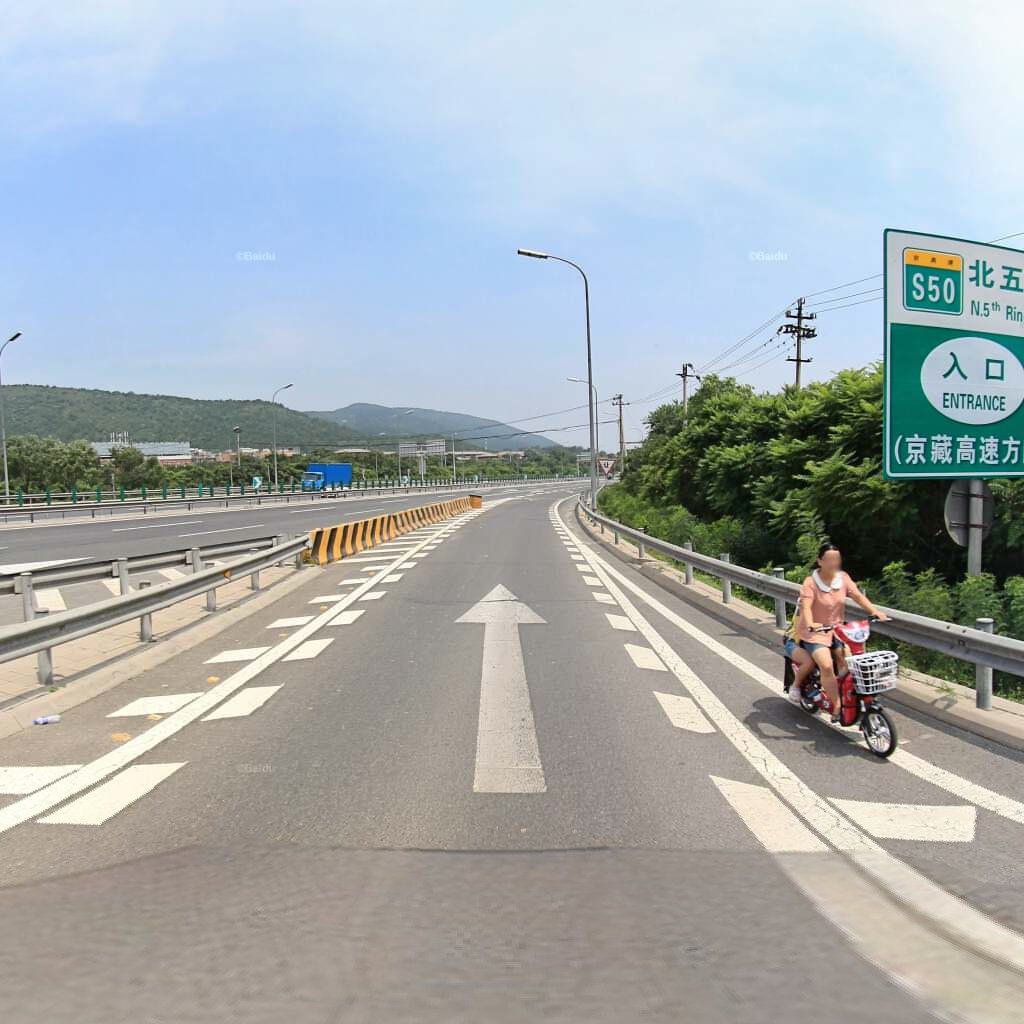
Region: Haidian
Road damage annotations: transverse patch